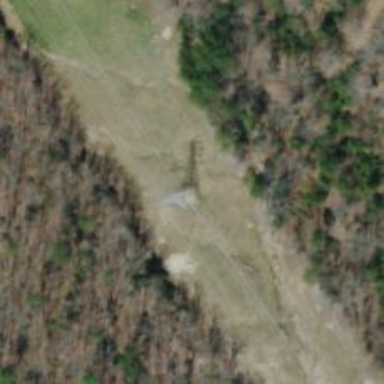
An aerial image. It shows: Power tower.